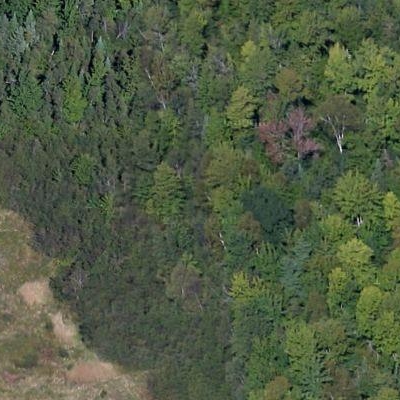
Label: Forest